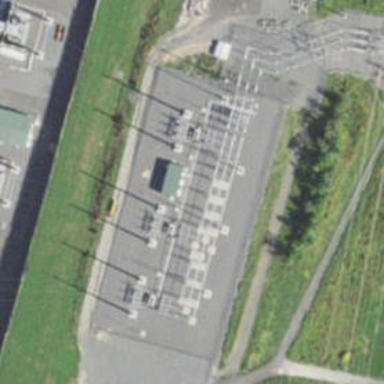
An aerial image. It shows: Switch for power supply.